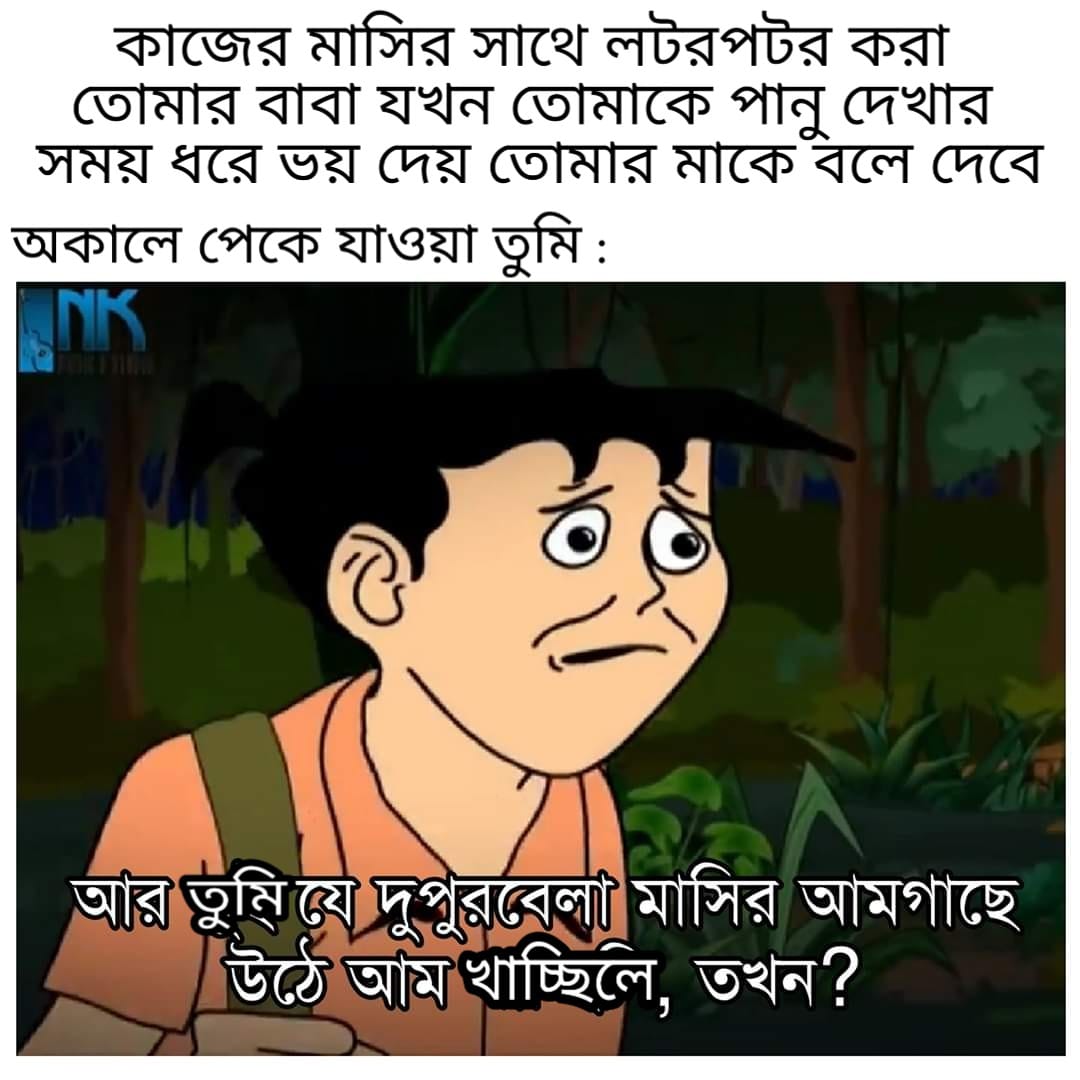
Caption: কাজের মাসির সাথে লটরপটর করা তোমার বাবা যখন তোমাকে পানু দেখার সময় ধরে ভয় দেয় তোমার মাকে বলে দেবে    অকালে পেকে যাওয়া তুমি :    আর তুমি যে দুপুরবেলা মাসির আমগাছে উঠে আম খাচ্ছিলে , তখন ?
Label: non-hate